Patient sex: F
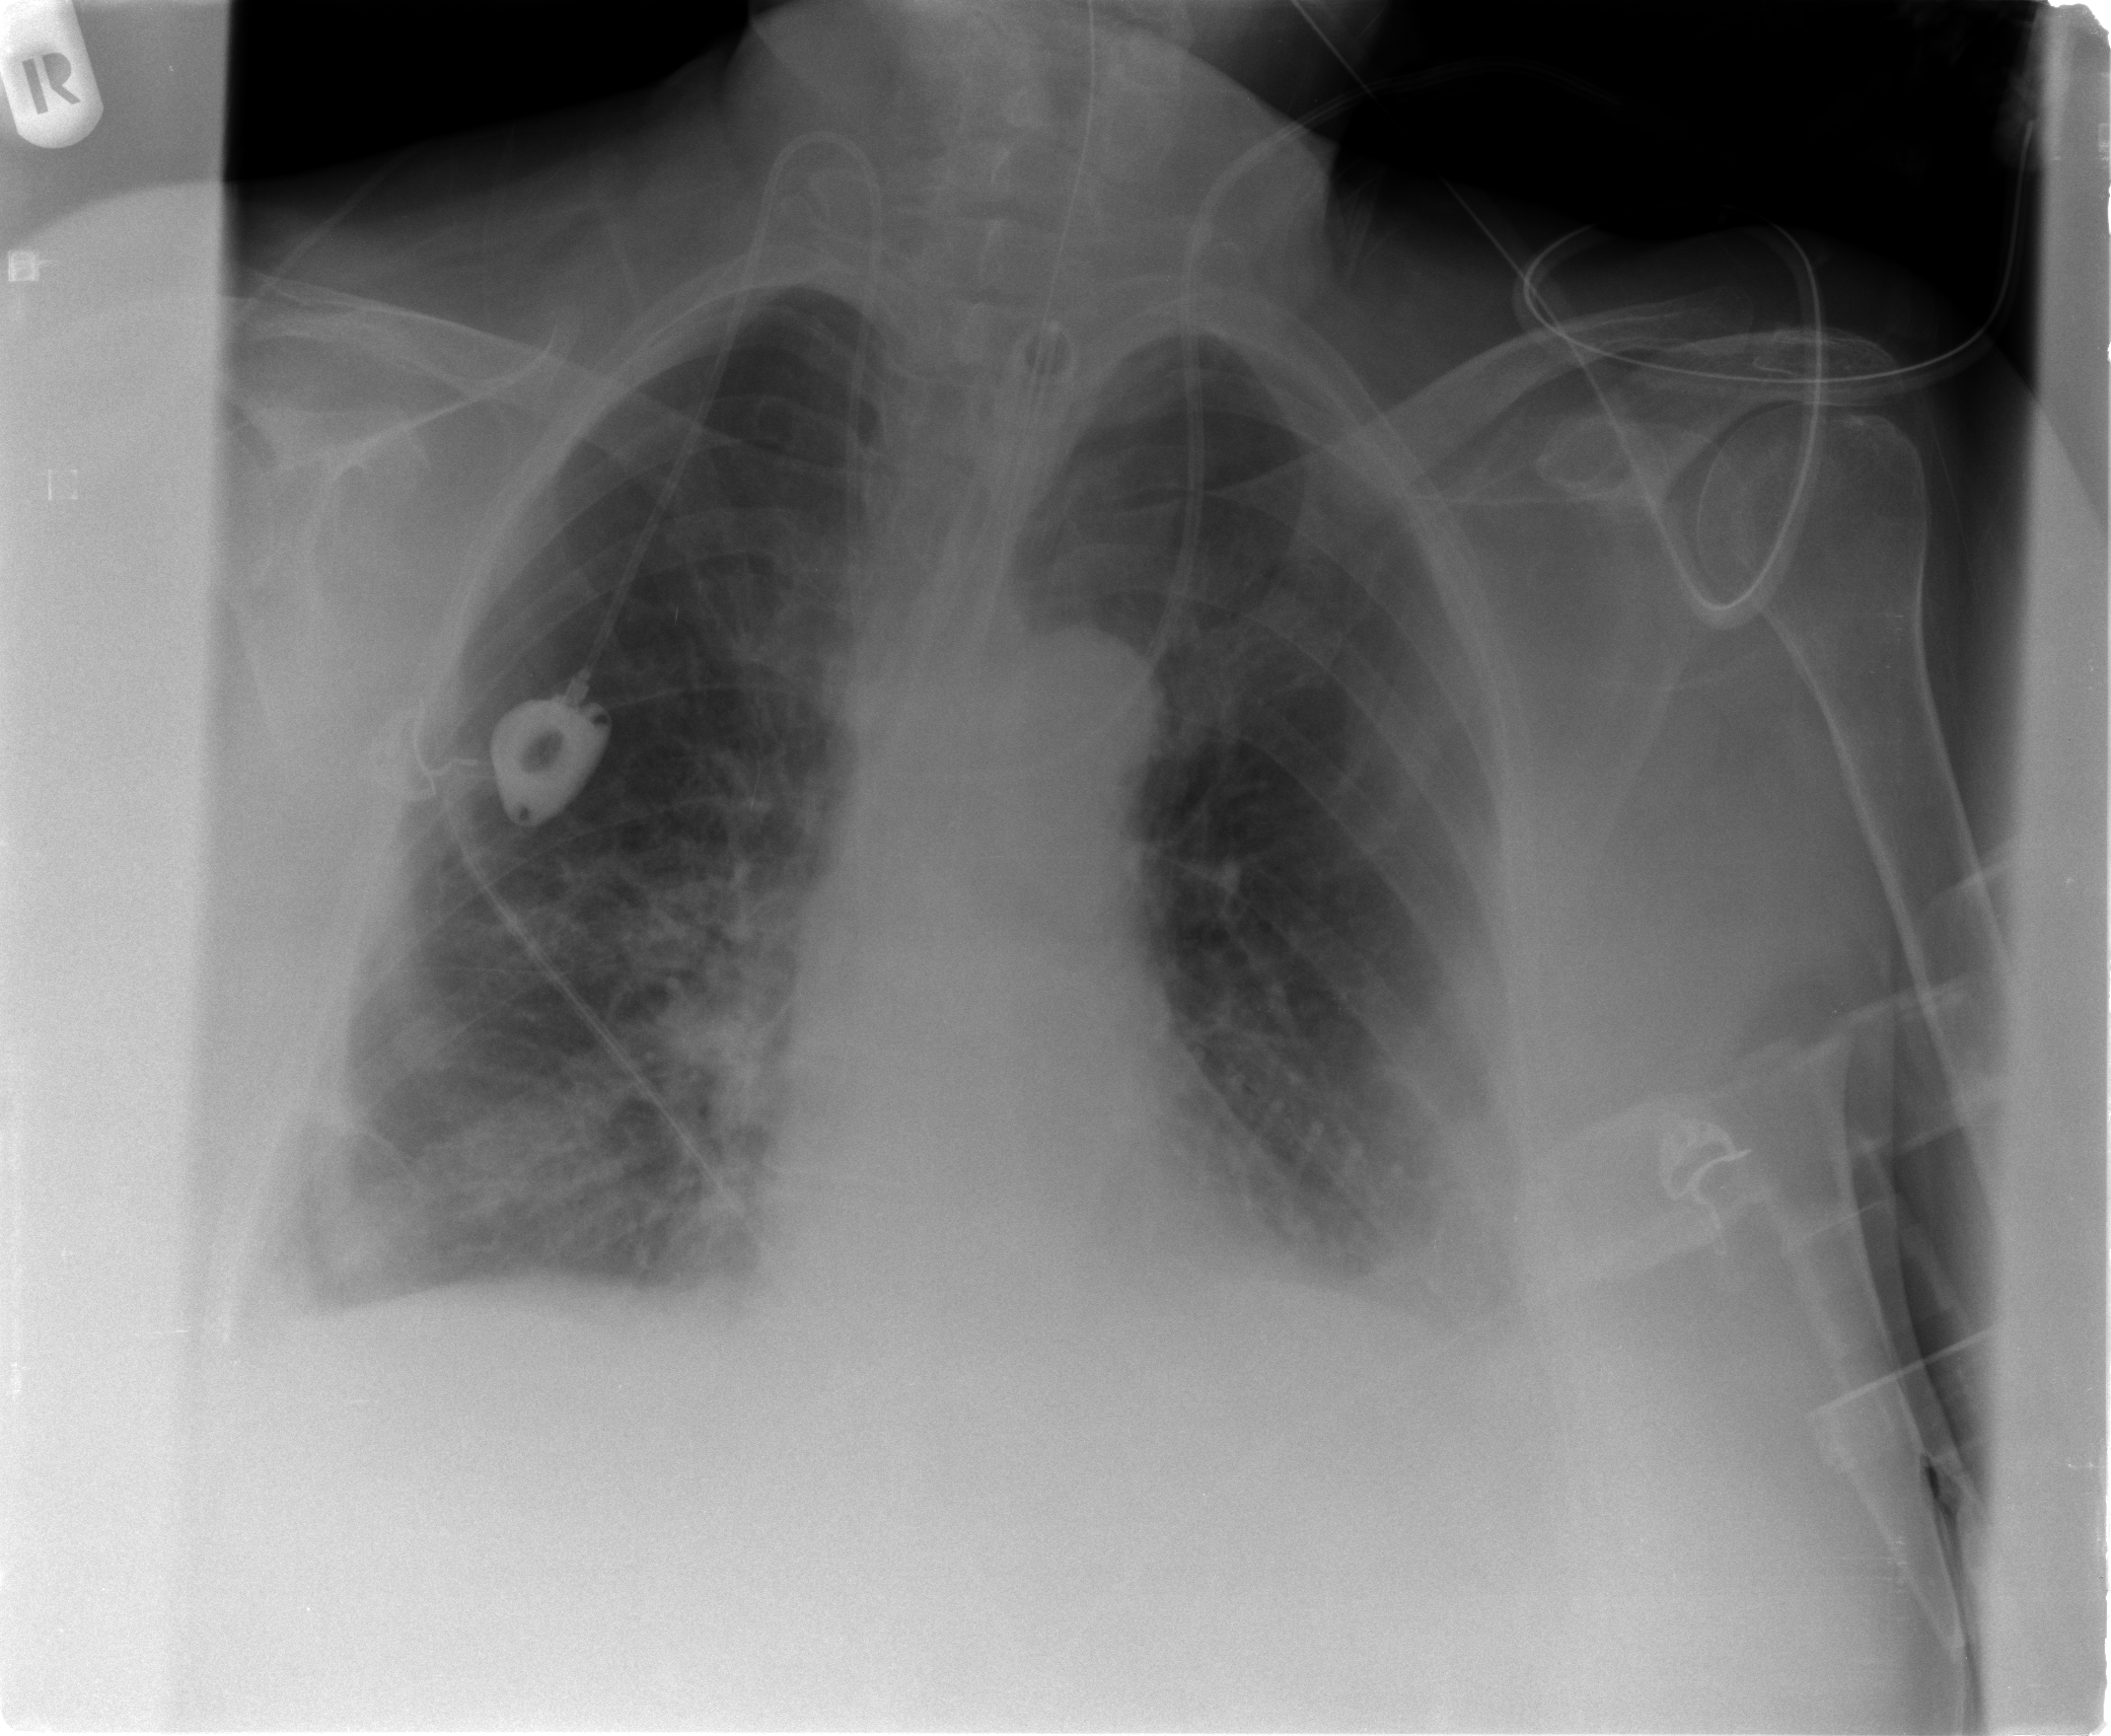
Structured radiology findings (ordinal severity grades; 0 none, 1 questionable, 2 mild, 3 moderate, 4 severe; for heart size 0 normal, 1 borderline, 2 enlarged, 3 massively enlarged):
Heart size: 0
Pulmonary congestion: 2
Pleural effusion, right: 2
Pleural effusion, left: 2
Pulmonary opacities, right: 0
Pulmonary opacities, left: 0
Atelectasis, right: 2
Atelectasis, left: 2